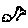
Label: bird